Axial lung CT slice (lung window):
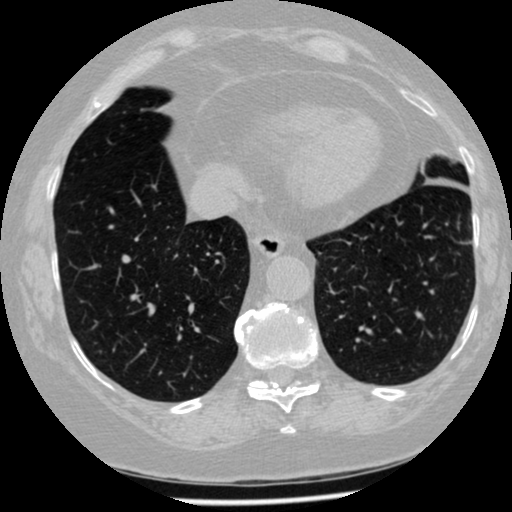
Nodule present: no